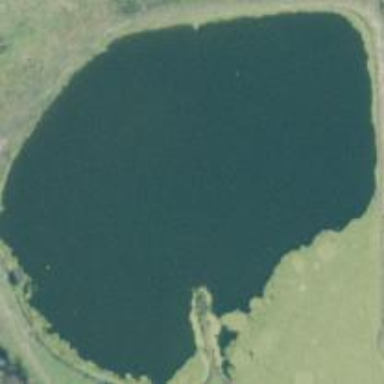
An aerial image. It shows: Reservoir of water.